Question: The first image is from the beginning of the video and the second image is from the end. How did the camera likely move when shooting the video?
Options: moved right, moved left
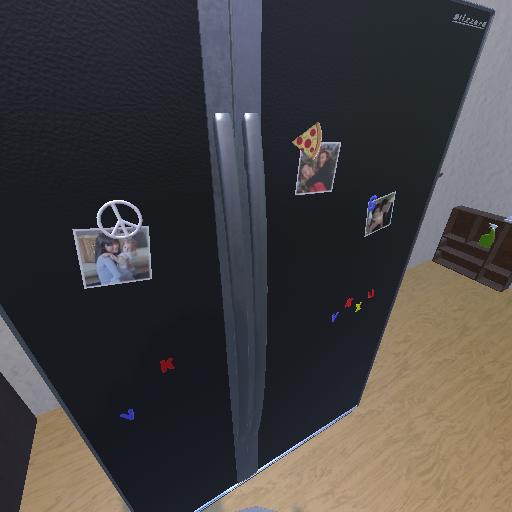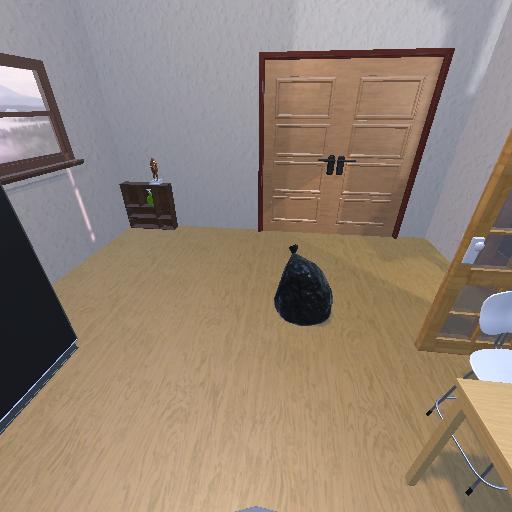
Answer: moved right